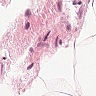
Metastatic tissue present: no